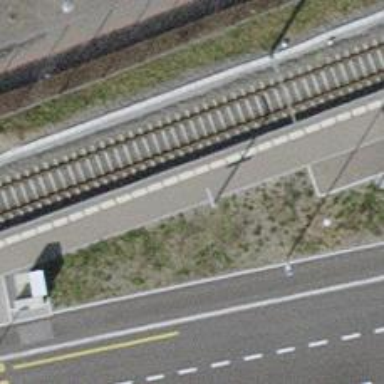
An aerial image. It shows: Platform with shelter made of asphalt. It is public transport platform located alongside railway.